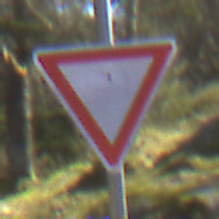
Verkehrszeichen: VorfahrtGewaehren
Umgebung: Outdoor, Nature
Tageszeit: MorningAfternoon
Wetter: Clear
Licht: Natural
Jahreszeit: Winter
Kontrast: HighContrast